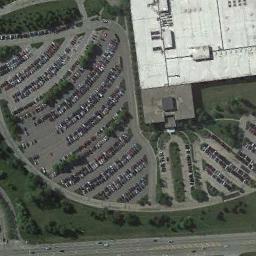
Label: parking_lot